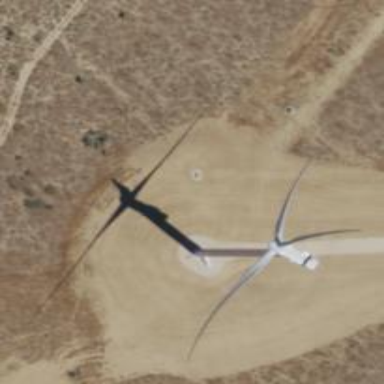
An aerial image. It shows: Wind generator with horizontal axis. The wind turbine is from Vestas.